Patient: sex F, age 63
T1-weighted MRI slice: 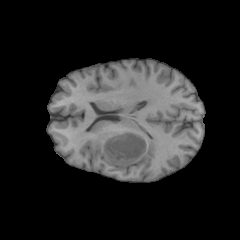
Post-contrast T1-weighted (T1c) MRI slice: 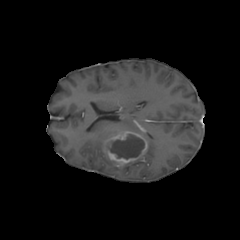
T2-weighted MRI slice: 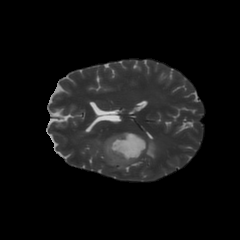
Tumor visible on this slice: yes
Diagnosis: Glioblastoma, IDH-wildtype
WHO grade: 4